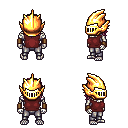
a pixel art fantasy rpg character, male body template, skeleton, maroon sleeveless shirt, metal pants, white blonde long bangs hairstyle, gold helm, leather bracers, four views (front, back, left, right), 2x2 character sprite sheet, small pixel art, hard edges, no anti-aliasing